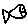
Label: fish